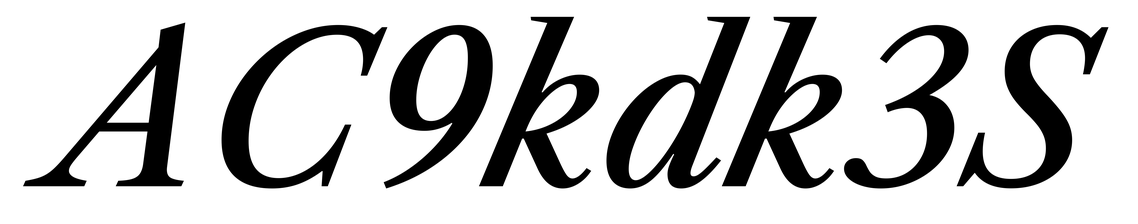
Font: LibreCaslonText-Italic_Medium_Italic